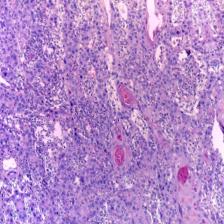
Diagnosis: OSCC